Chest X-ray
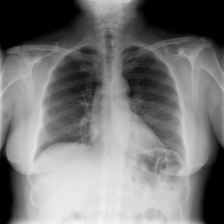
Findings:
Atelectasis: positive
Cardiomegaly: negative
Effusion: negative
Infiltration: positive
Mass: negative
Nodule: negative
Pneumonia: negative
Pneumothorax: negative
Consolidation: negative
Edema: negative
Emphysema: negative
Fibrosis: negative
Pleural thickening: negative
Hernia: negative